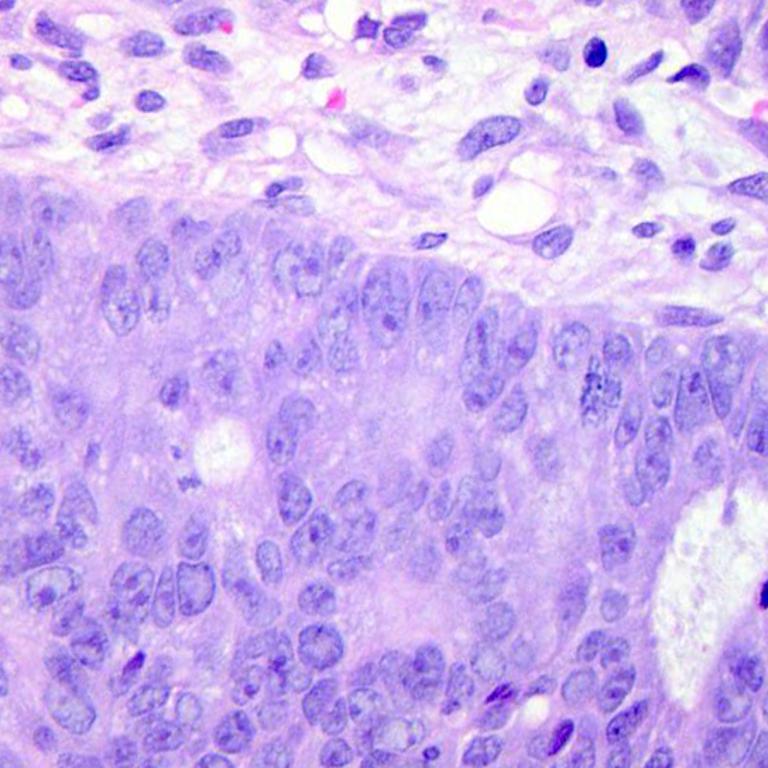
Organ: colon
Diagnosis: adenocarcinomas